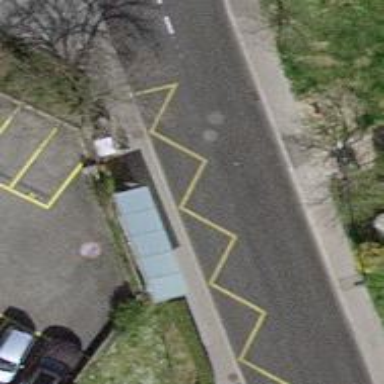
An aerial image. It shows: Bus stop with shelter for public transport.